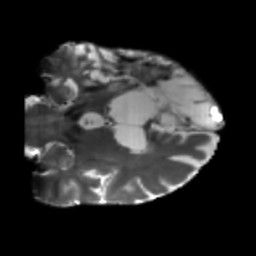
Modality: T2w
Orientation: coronal
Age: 63
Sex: male
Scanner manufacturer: siemens
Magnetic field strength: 3 T
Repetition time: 5.47 s
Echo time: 0.0854 s